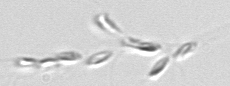
Label: Dinobryon